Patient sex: M
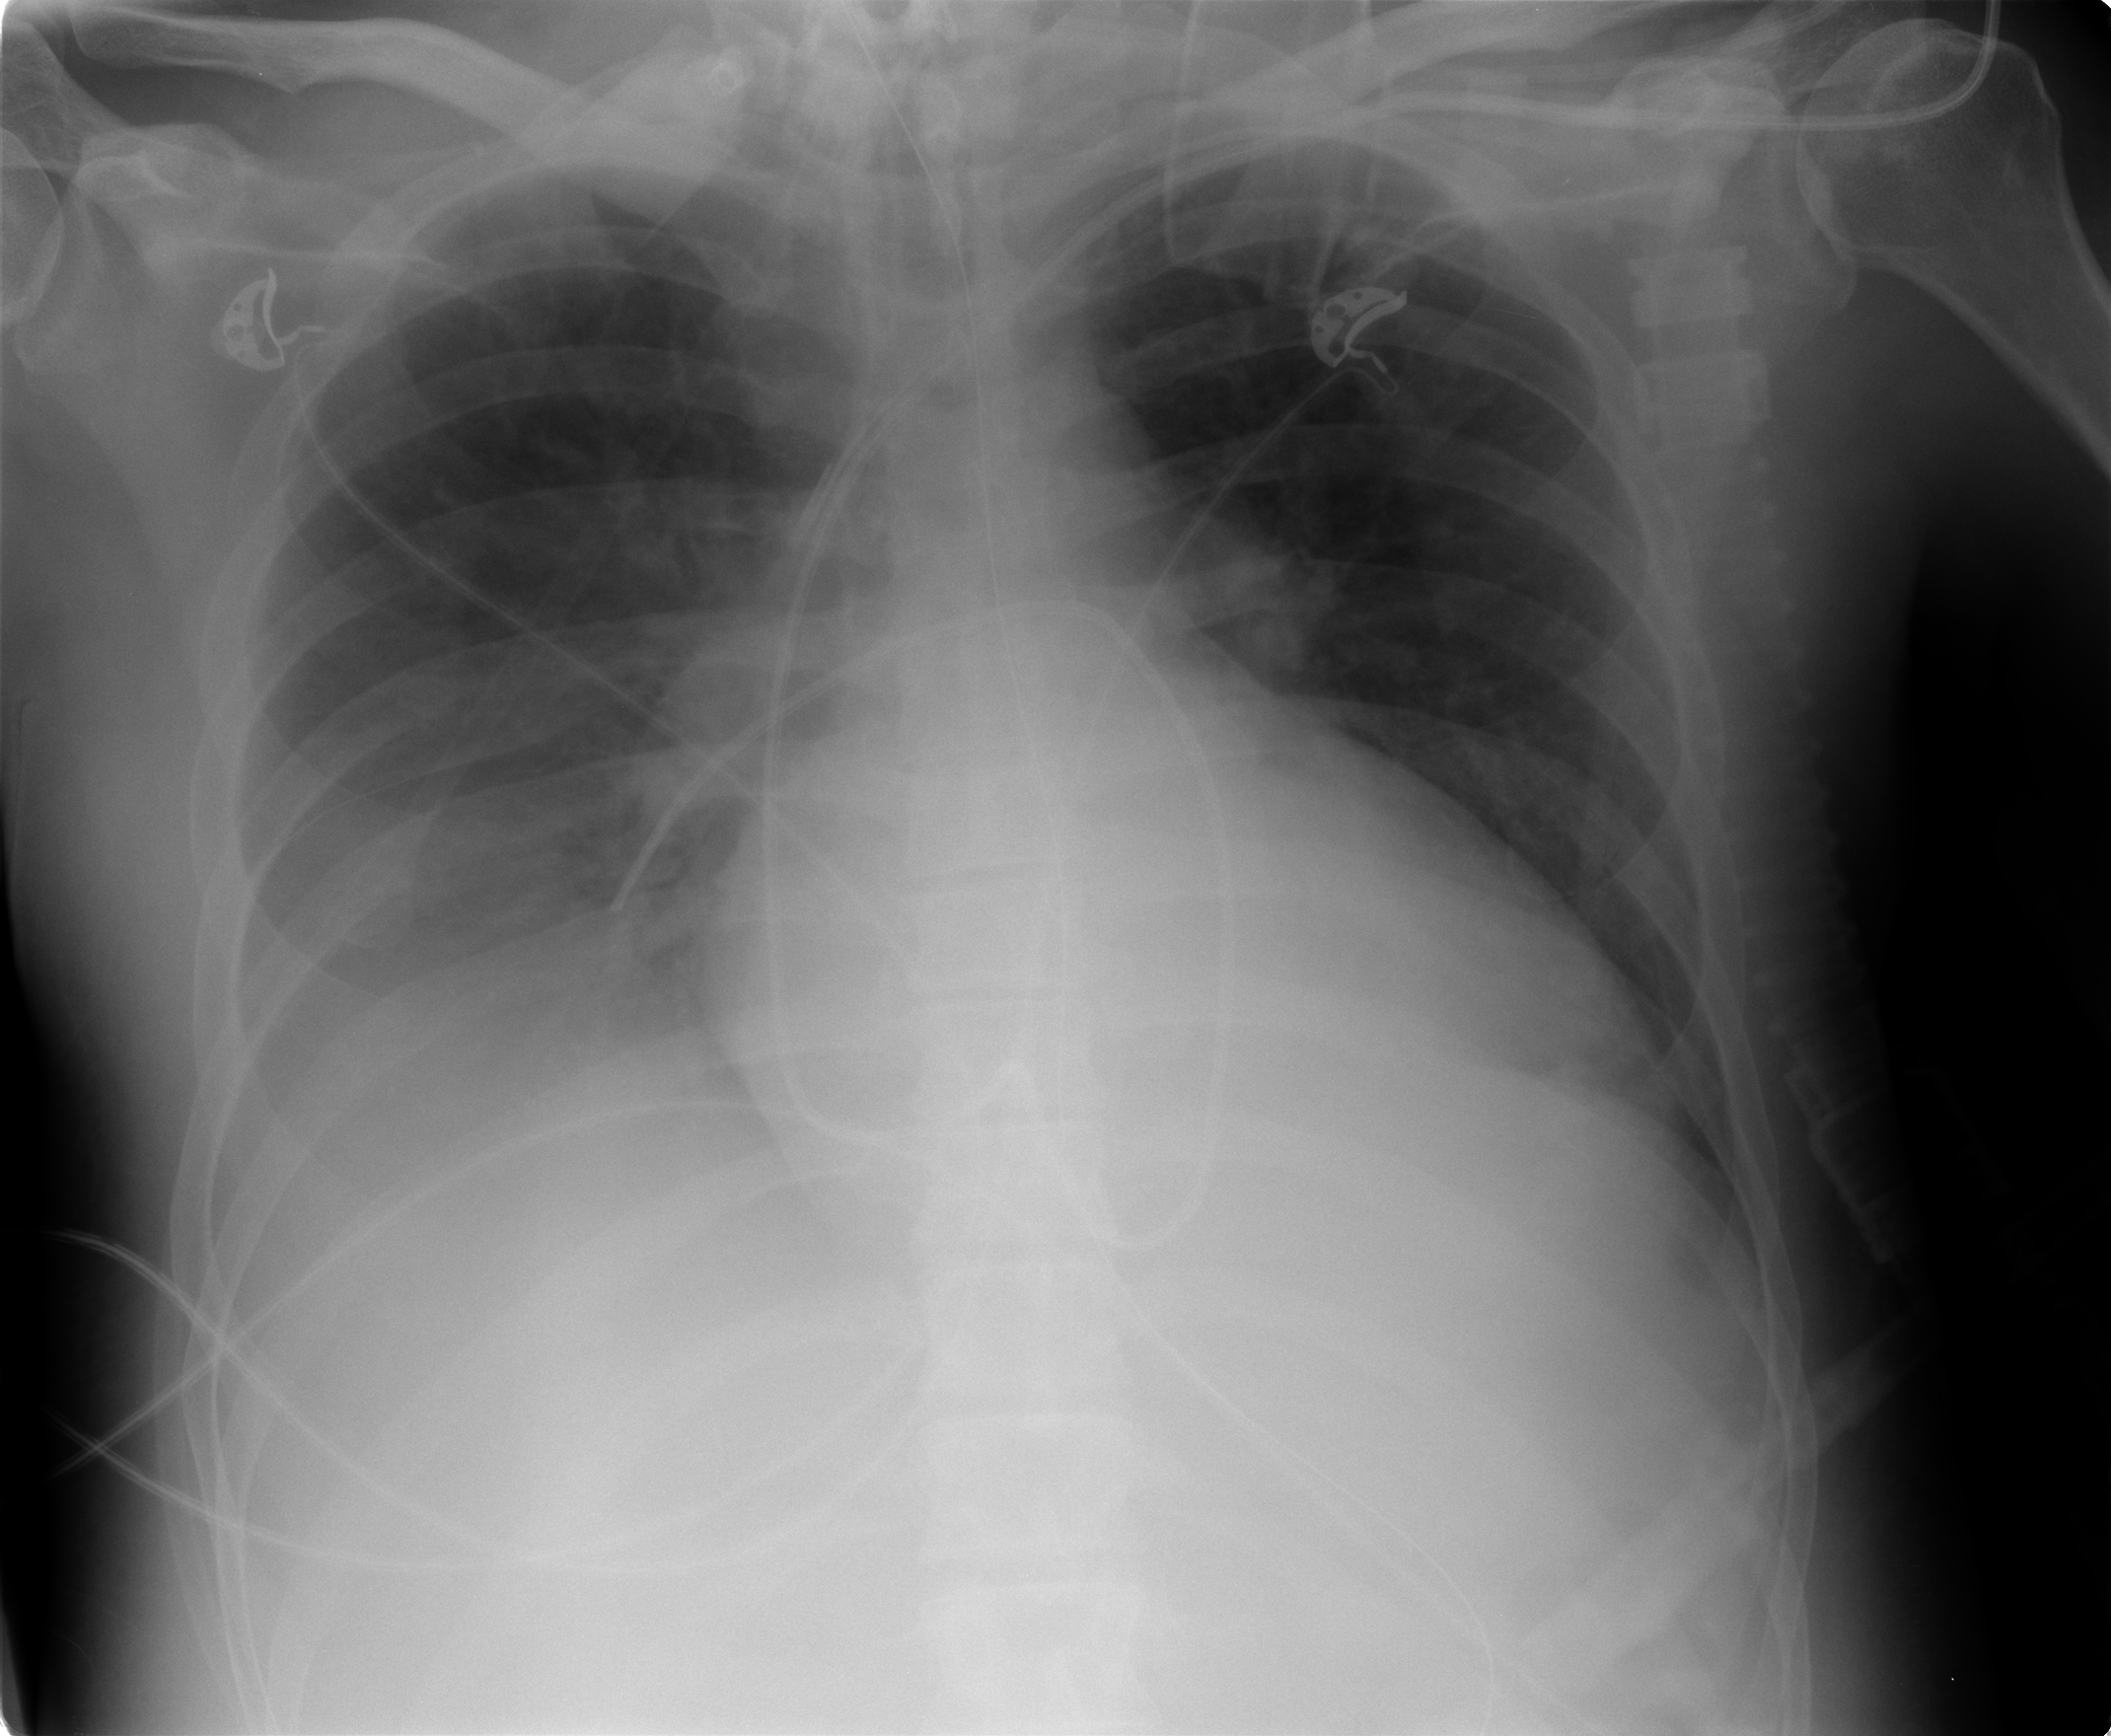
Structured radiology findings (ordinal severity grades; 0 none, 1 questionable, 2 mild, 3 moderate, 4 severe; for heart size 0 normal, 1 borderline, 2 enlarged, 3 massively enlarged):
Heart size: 2
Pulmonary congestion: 2
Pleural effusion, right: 3
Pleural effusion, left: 2
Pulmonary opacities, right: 3
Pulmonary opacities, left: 2
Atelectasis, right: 2
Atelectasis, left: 1